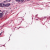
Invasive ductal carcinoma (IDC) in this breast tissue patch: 0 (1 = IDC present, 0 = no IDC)